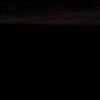
Label: space